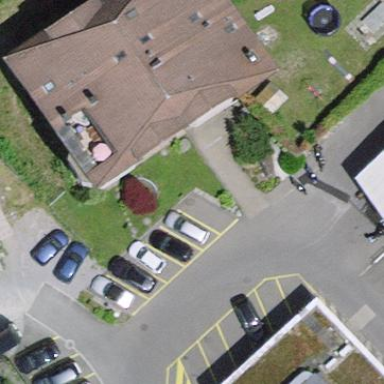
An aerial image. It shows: Parking area.